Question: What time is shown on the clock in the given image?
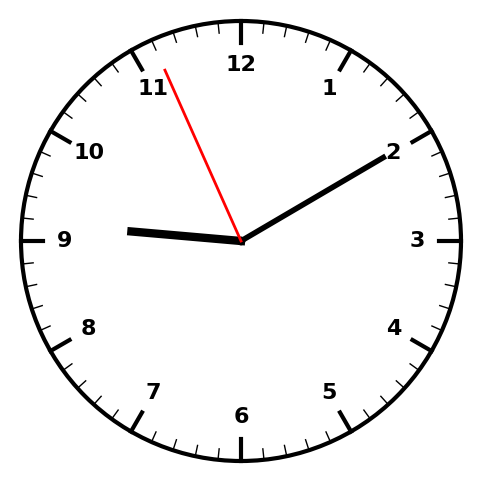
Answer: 09:09:56